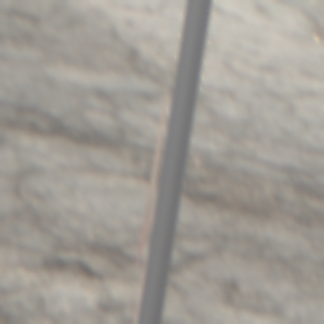
Verkehrszeichen: UnebeneFahrbahn
Zusatzzeichen unten: Geschwindigkeit80
Umgebung: Outdoor, RoadRail
Tageszeit: SunriseSunset
Wetter: PartlyCloudy
Licht: Natural
Jahreszeit: NotSpecified
Kontrast: LowContrast